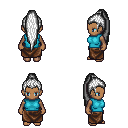
a pixel art fantasy rpg character, female body template, human, dark skin, teal sleeveless shirt, robe skirt, white extra-long topknot hairstyle, four views (front, back, left, right), 2x2 character sprite sheet, small pixel art, hard edges, no anti-aliasing